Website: bh-photo
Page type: store-pickup
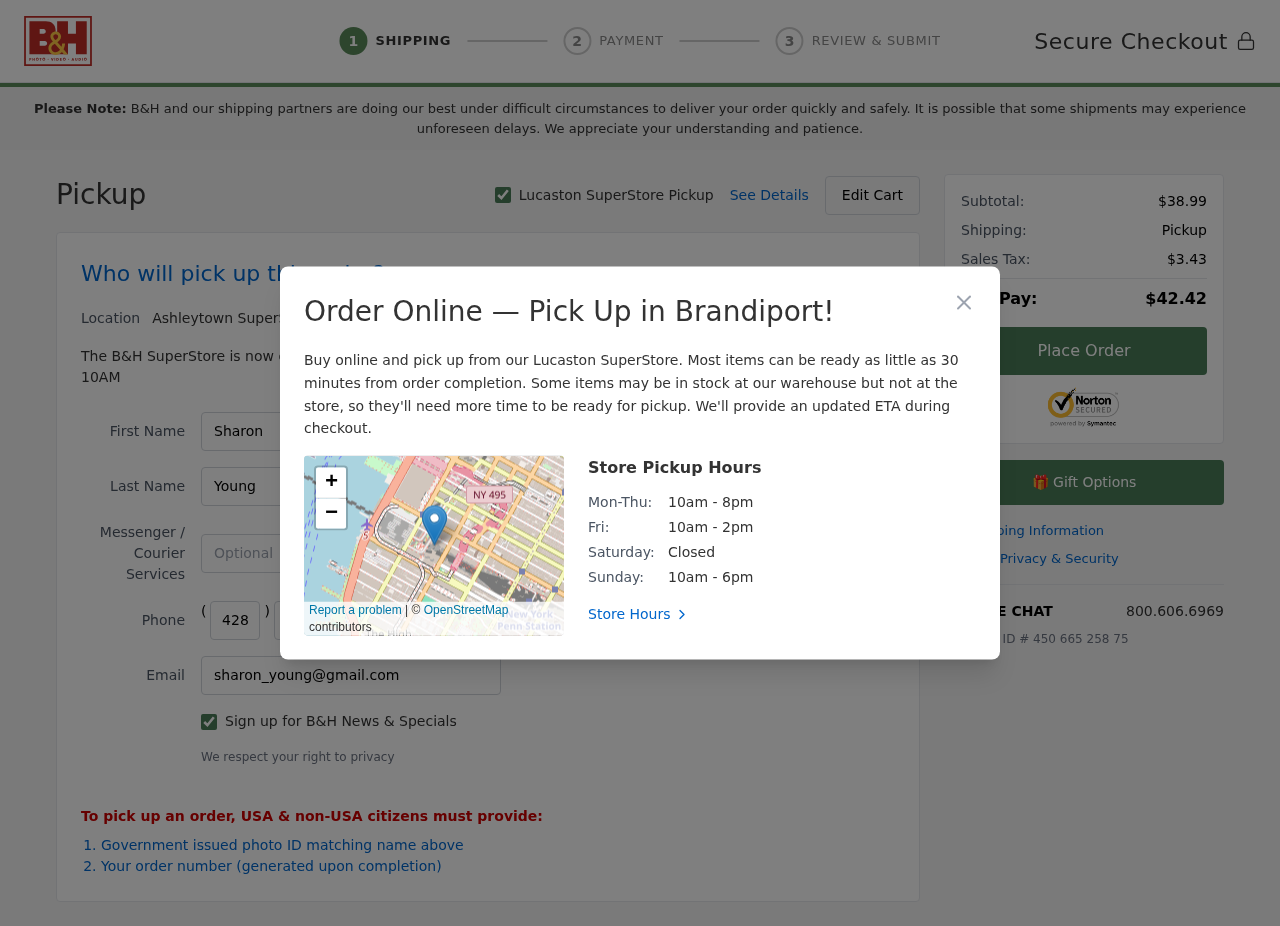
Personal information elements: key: PII_CITY
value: Lucaston
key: PII_CITY2
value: Ashleytown
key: PII_CITY3
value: Brandiport
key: PII_EMAIL
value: sharon_young@gmail.com
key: PII_FIRSTNAME
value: Sharon
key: PII_LASTNAME
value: Young
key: PII_PHONE_AREA
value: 428
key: PII_PHONE_PREFIX
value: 496
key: PII_PHONE_SUFFIX
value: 0876
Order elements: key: ORDER_SUBTOTAL
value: $38.99
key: ORDER_TAX
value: $3.43
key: ORDER_TOTAL
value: $42.42
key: ORDER_ID
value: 450 665 258 75